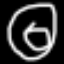
Label: donut